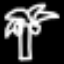
Label: palm tree